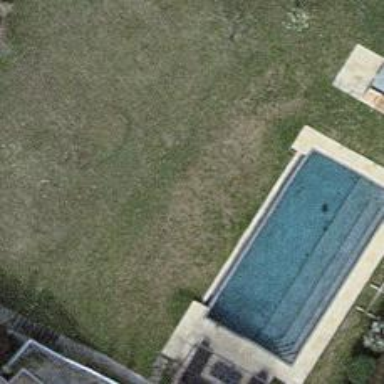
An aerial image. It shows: Outdoor swimming pool on leisure land.